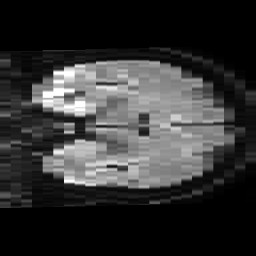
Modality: TRACE
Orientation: coronal
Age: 66
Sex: male
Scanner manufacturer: philips
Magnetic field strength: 3 T
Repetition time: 3.765 s
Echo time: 0.05978 s